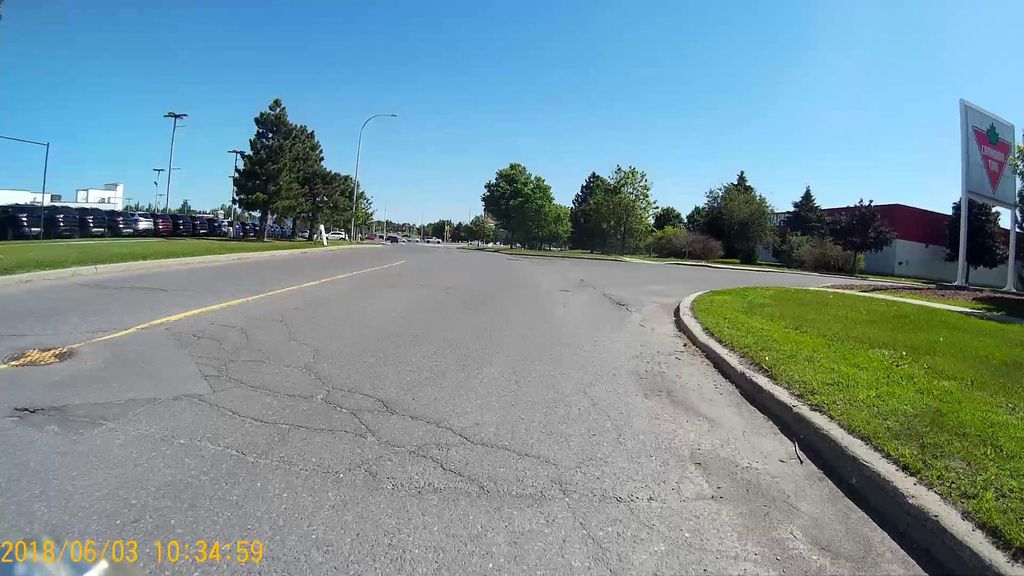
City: ottawa-gatineau